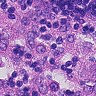
Metastatic tissue present: no